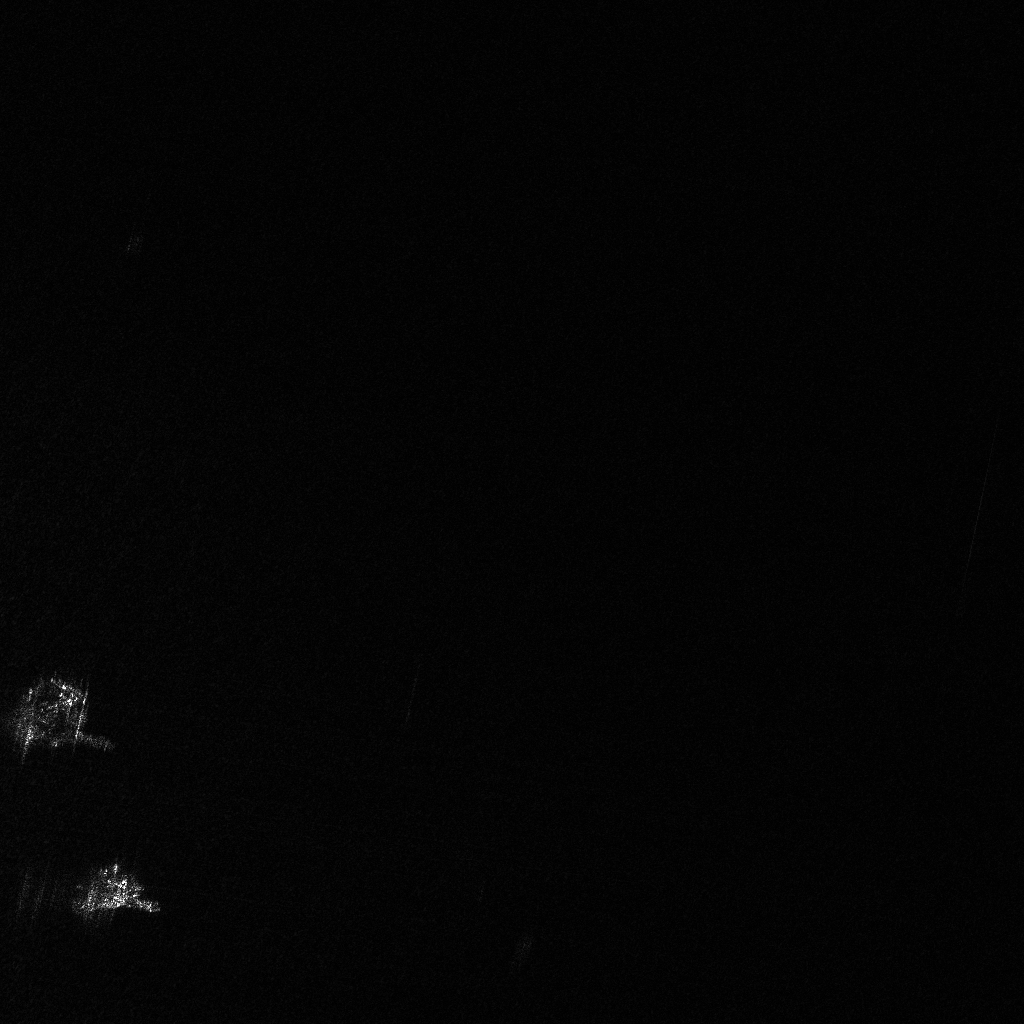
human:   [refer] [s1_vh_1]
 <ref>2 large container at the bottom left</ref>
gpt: <box>[[1, 69, 9, 72, 19], [7, 85, 15, 88, 25]]</box>